Aerial crown-view tile of a tropical tree (Barro Colorado Island, Panama), acquired 20250915:
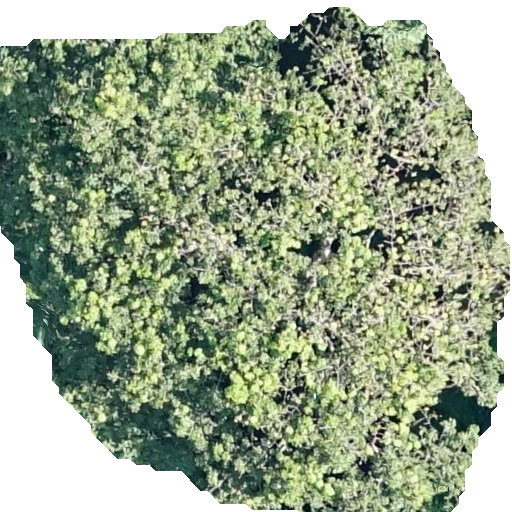
Species: Sterculia apetala
GBIF accepted scientific name: Sterculia apetala
Crown area: 309.376 m²